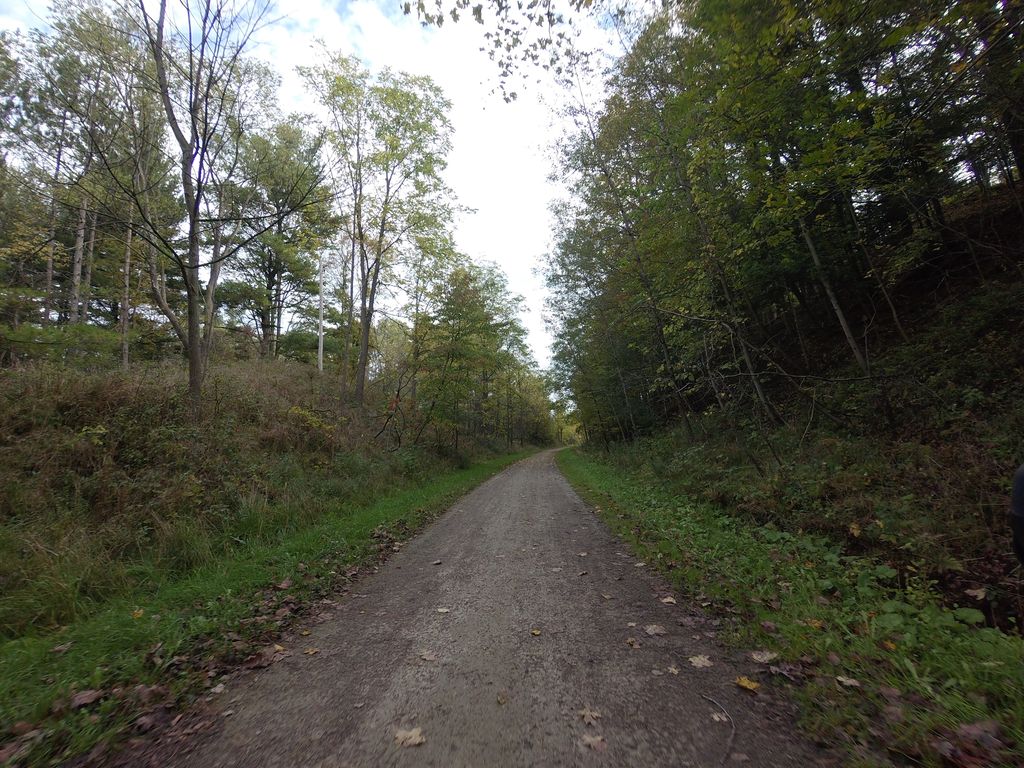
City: hamilton